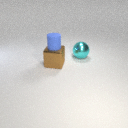
large cyan metal sphere behind large brown metal cube